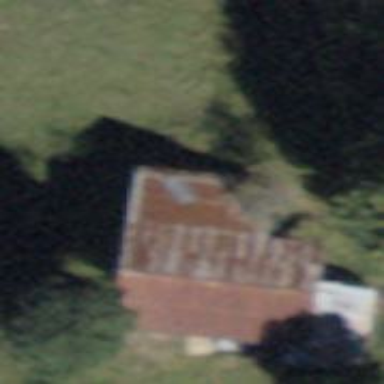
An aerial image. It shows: Barn.